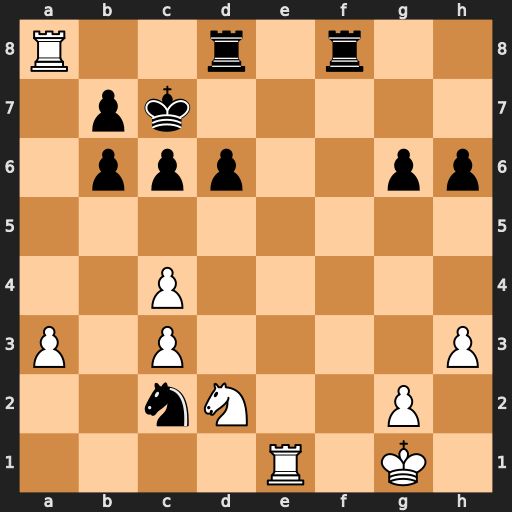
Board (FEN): R2r1r2/1pk5/1ppp2pp/8/2P5/P1P4P/2nN2P1/4R1K1
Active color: w
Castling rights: -
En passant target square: -
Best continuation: Re7+ Rd7 Rxd7+ Kxd7 Rxf8